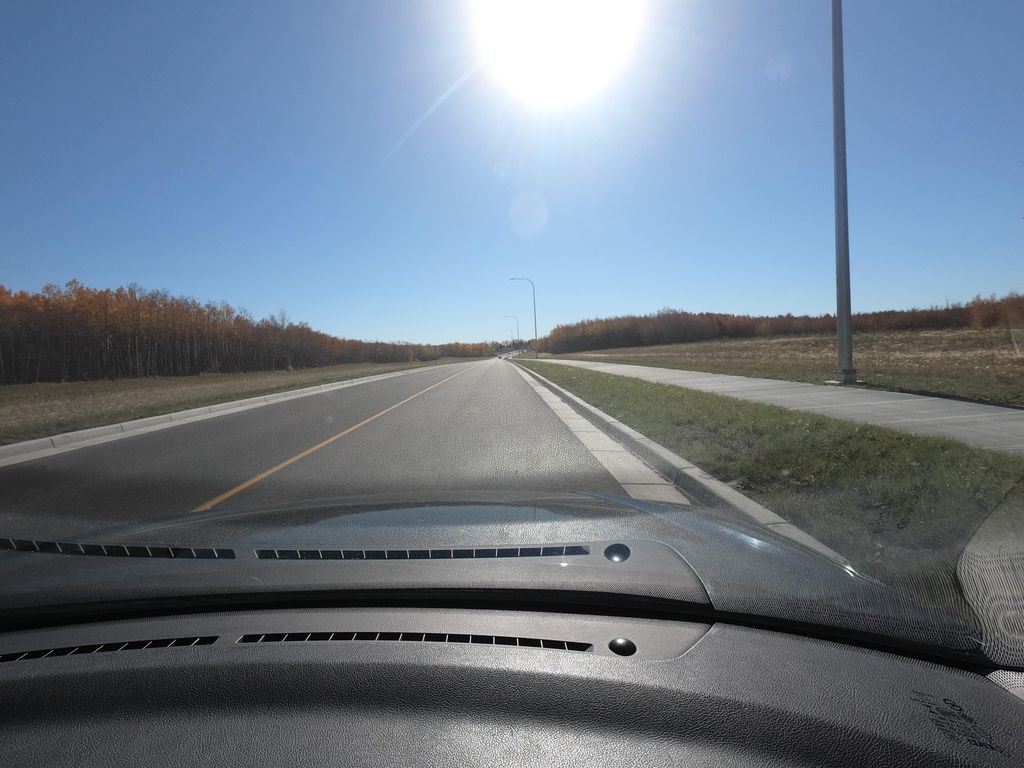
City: calgary